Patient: sex F, age 38
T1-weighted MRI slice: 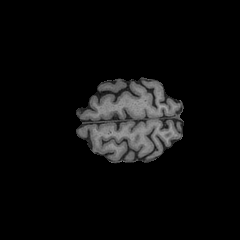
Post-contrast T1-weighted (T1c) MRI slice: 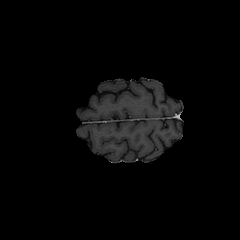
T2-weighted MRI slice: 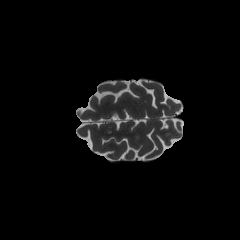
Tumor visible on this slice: no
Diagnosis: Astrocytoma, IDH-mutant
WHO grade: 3